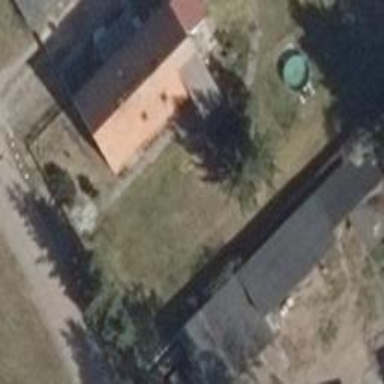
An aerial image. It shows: Detached building with gabled roof made of red roof tiles.